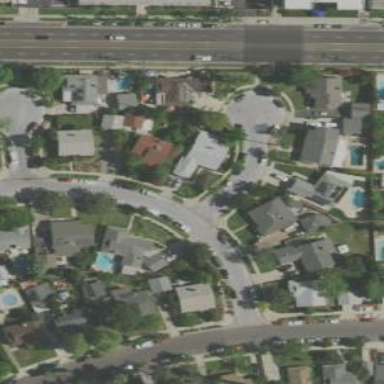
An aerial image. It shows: Residential road.